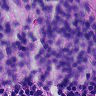
Metastatic tissue present: no